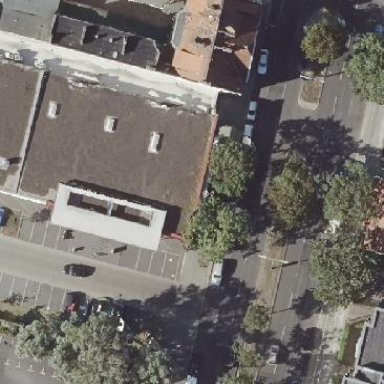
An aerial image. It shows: Retail building.